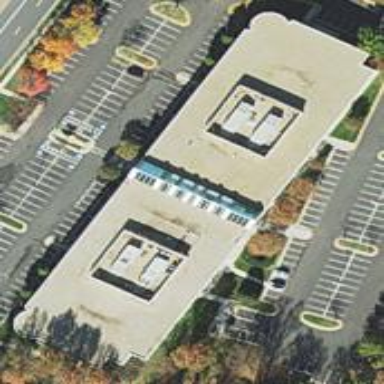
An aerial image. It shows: Office building.